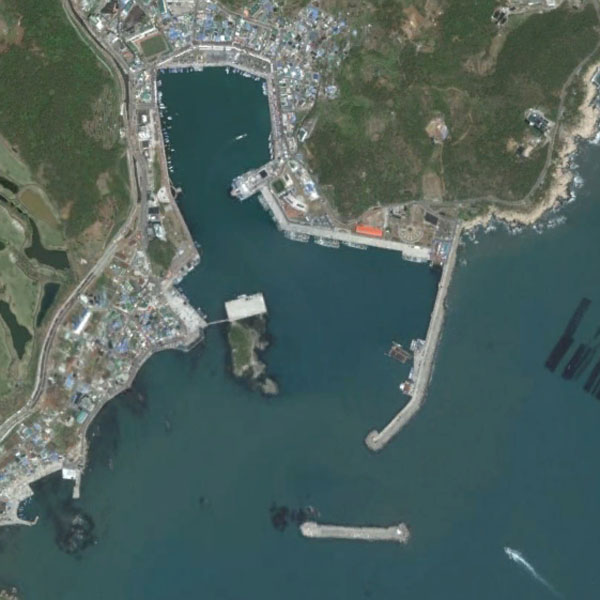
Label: Port